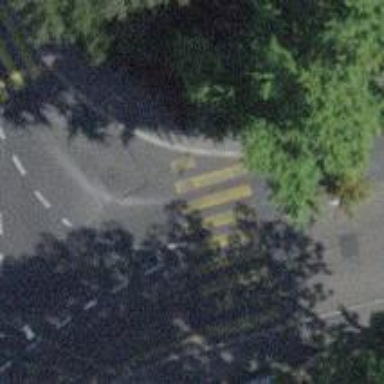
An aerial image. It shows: Kerb barrier.